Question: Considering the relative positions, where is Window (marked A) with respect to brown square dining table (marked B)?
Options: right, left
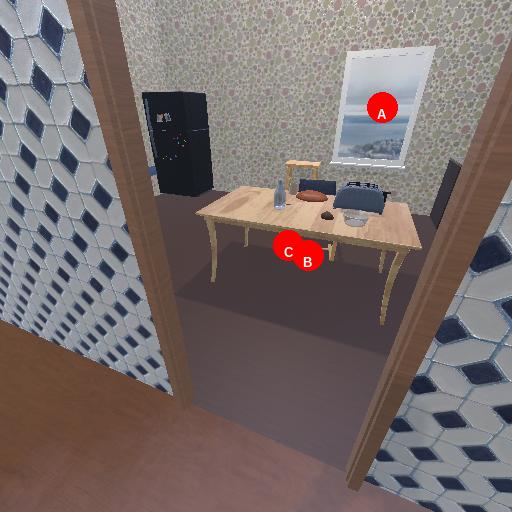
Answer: right